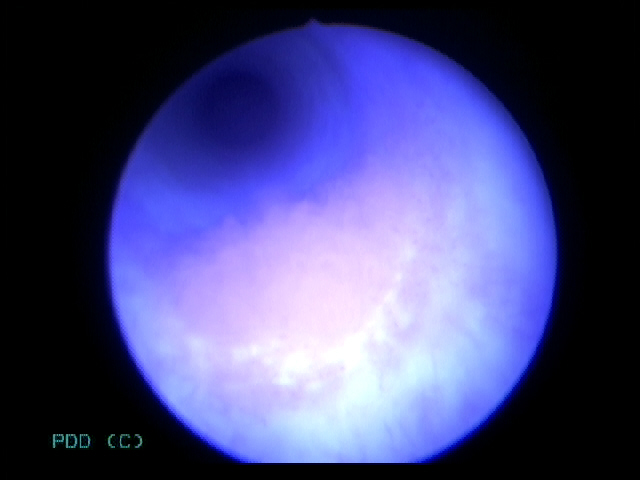
Modality: BLC
Class: Malignant
Subclass: HighGradePapillary
Lesion: Multifocal
Multifocal: 2 to 7
Stage: T1
Morphology: Papillary
Bladder cancer association: Yes